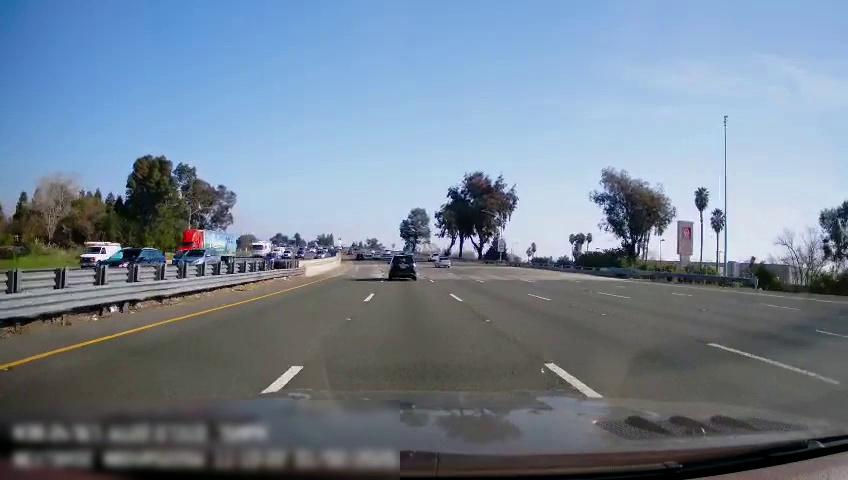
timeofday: Day
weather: Sunny
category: Drivable Space
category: Vehicles | SUV
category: Vehicles | Car
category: Vehicles | Car
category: Vehicles | Truck
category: Vehicles | Van
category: Vehicles | SUV
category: Vehicles | SUV
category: Vehicles | Bus
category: Vehicles | Other LV
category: Vehicles | Car
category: Vehicles | Car
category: Vehicles | Car
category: Vehicles | Car
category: Lanes | Alternate Lane
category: Lanes | Current Lane
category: Lanes | Current Lane
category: Lanes | Alternate Lane
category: Lanes | Alternate Lane
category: Lanes | Alternate Lane
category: Lanes | Alternate Lane